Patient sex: M
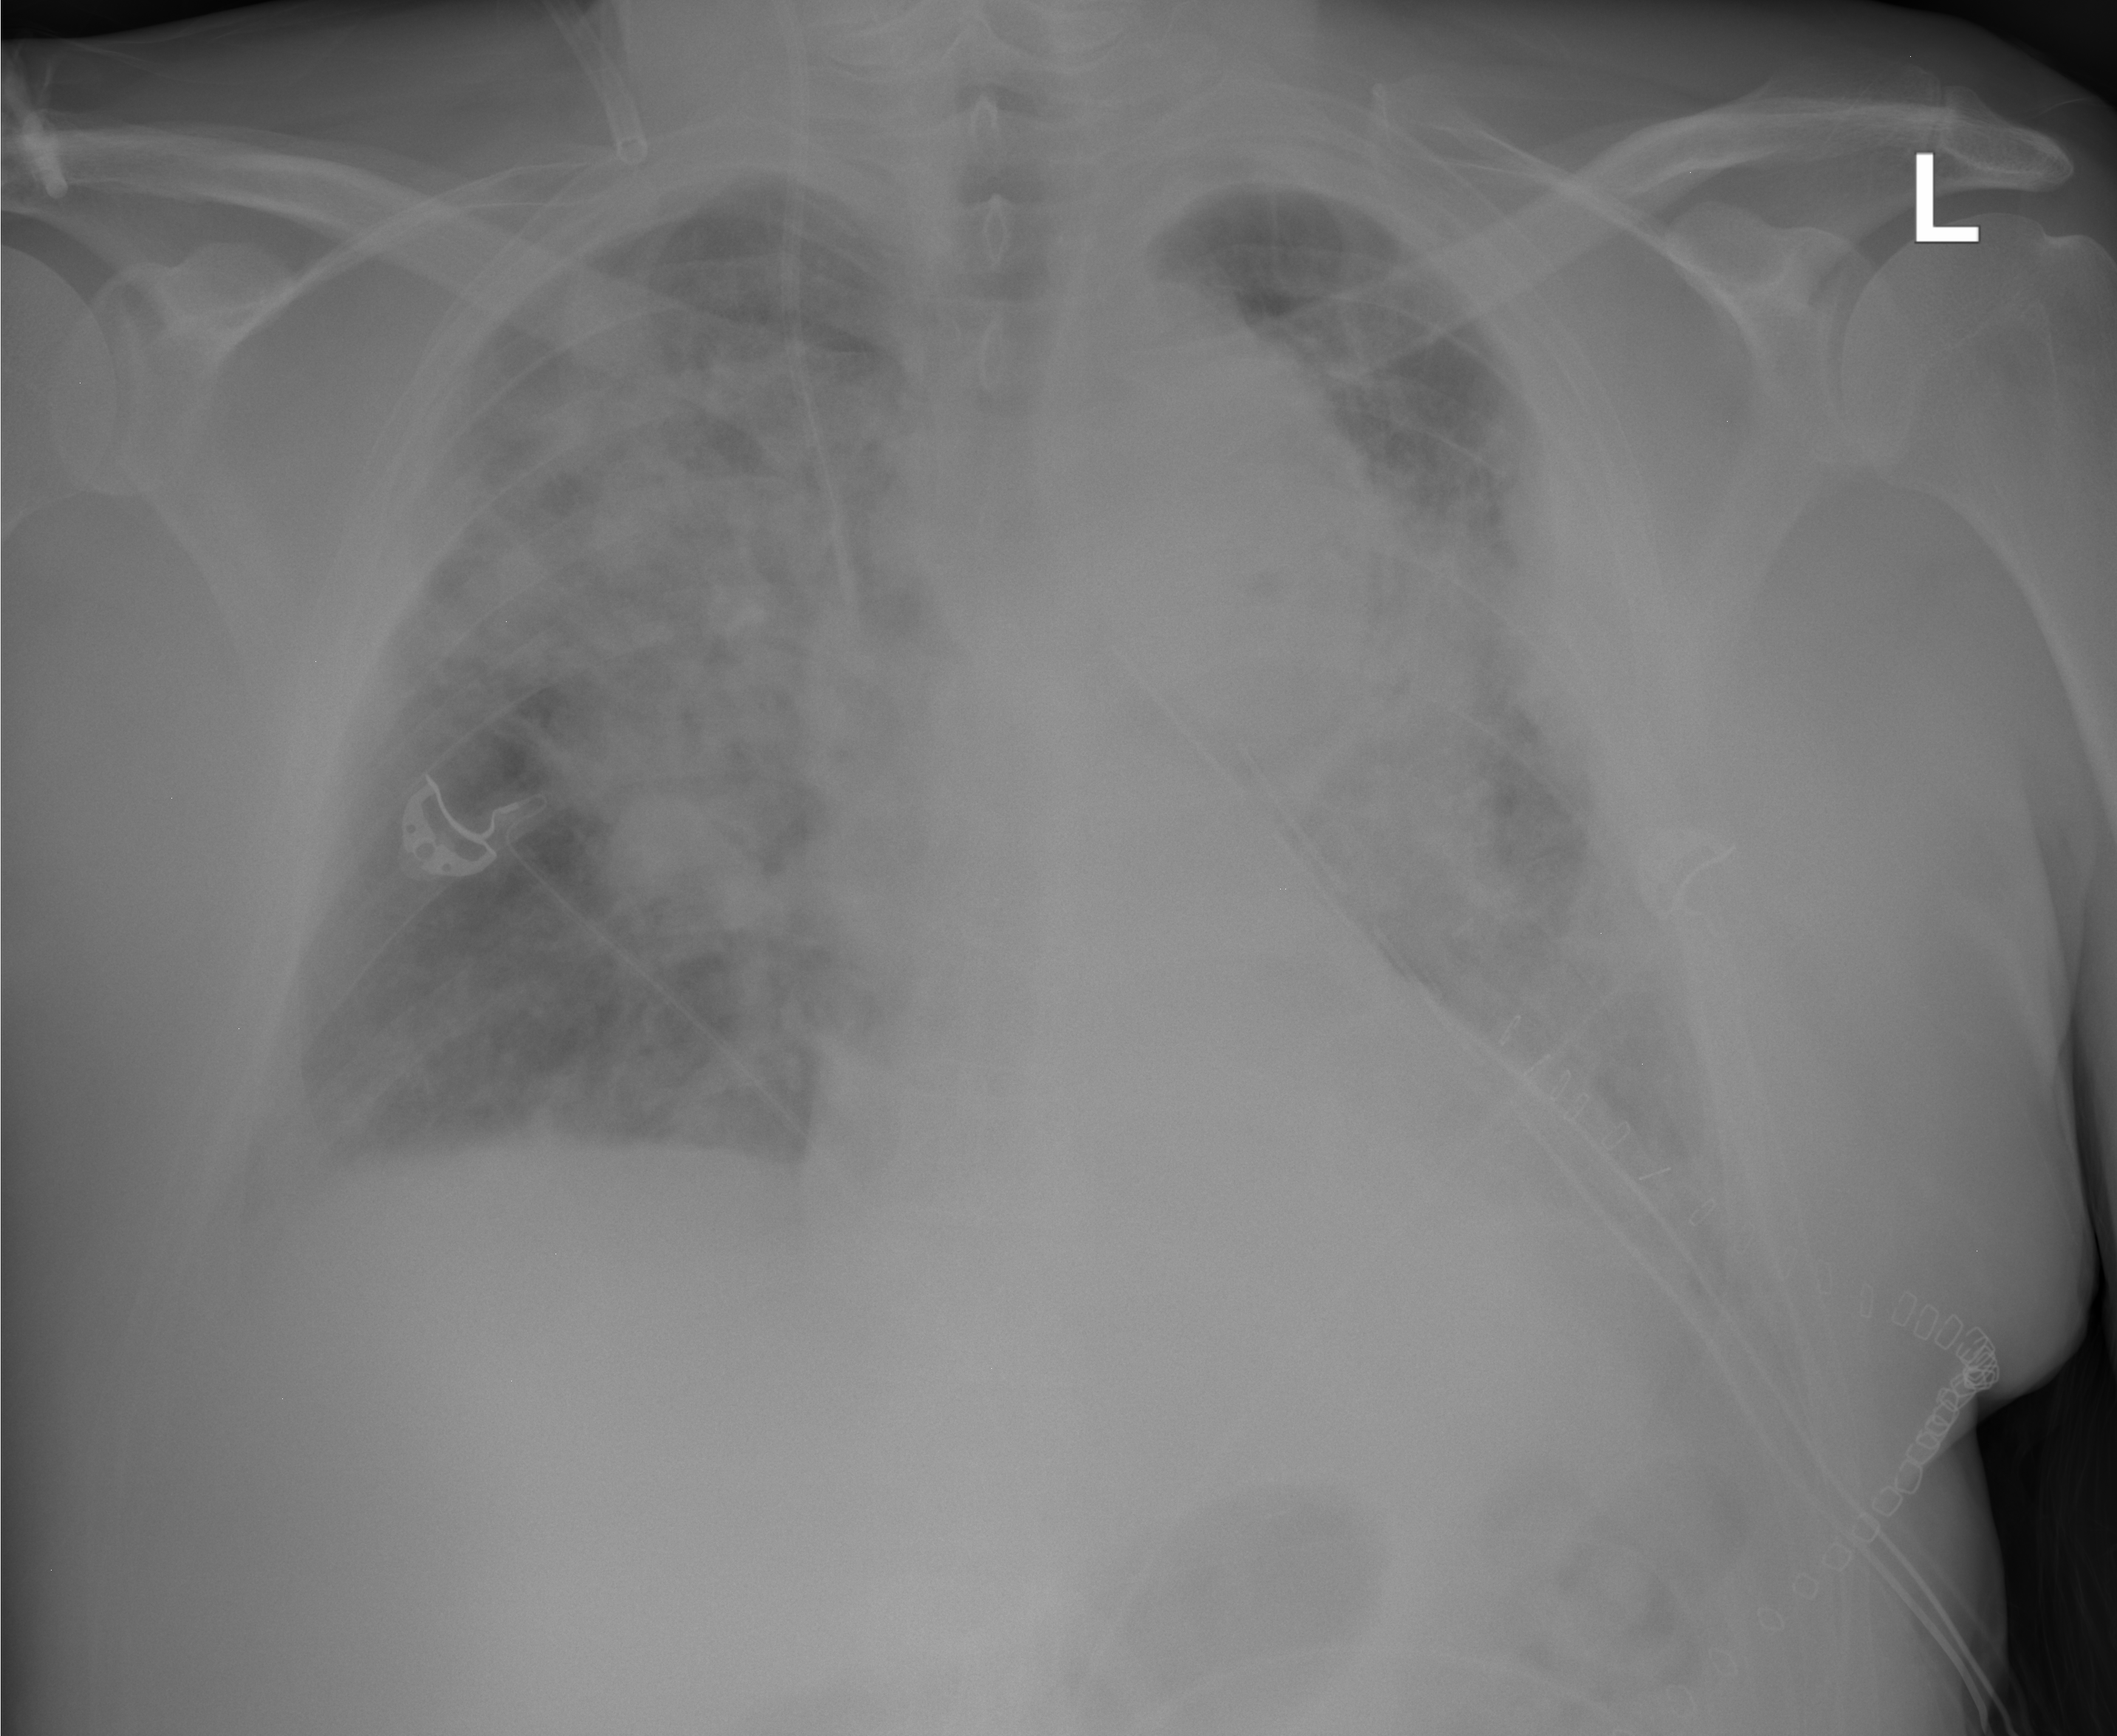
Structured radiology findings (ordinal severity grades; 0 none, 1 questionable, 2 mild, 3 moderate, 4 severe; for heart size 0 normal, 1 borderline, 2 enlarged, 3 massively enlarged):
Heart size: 1
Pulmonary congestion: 3
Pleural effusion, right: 1
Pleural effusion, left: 2
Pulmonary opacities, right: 2
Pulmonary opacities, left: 2
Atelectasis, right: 3
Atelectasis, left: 3